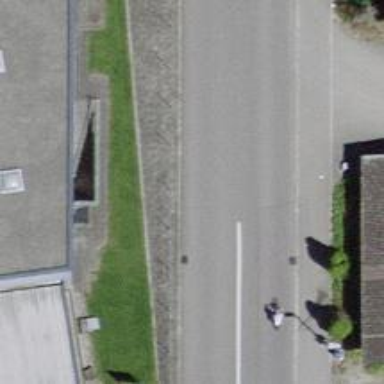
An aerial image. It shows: Residential road.